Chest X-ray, AP view. Patient: 26 years old, sex F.
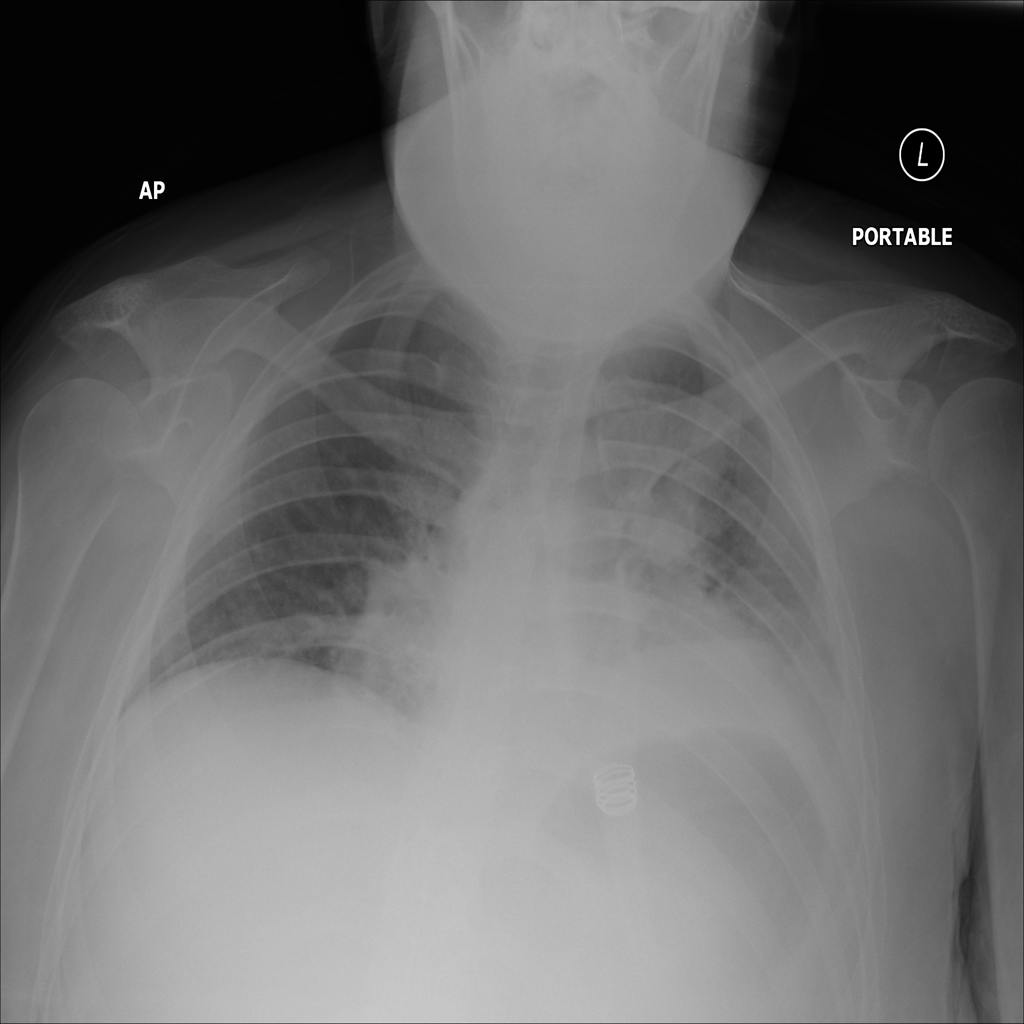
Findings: No Finding